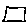
Label: square